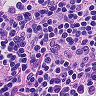
Metastatic tissue present: no